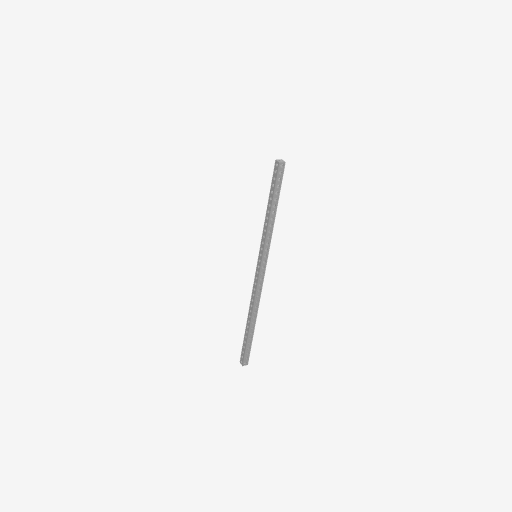
Part: SquareBeam35H